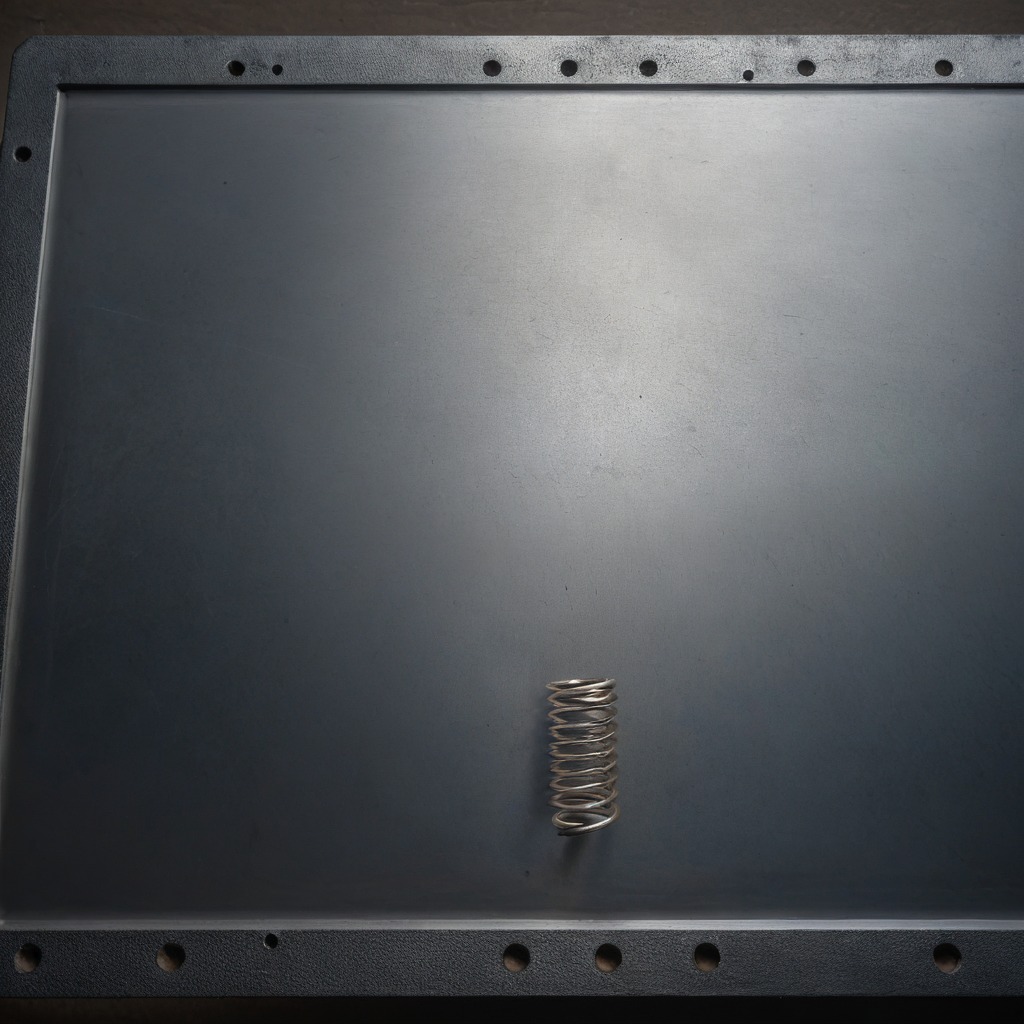
A coiled metal spring lies on a cold steel table in a mining workshop.